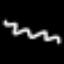
Label: squiggle